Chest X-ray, PA view. Patient: 36 years old, sex M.
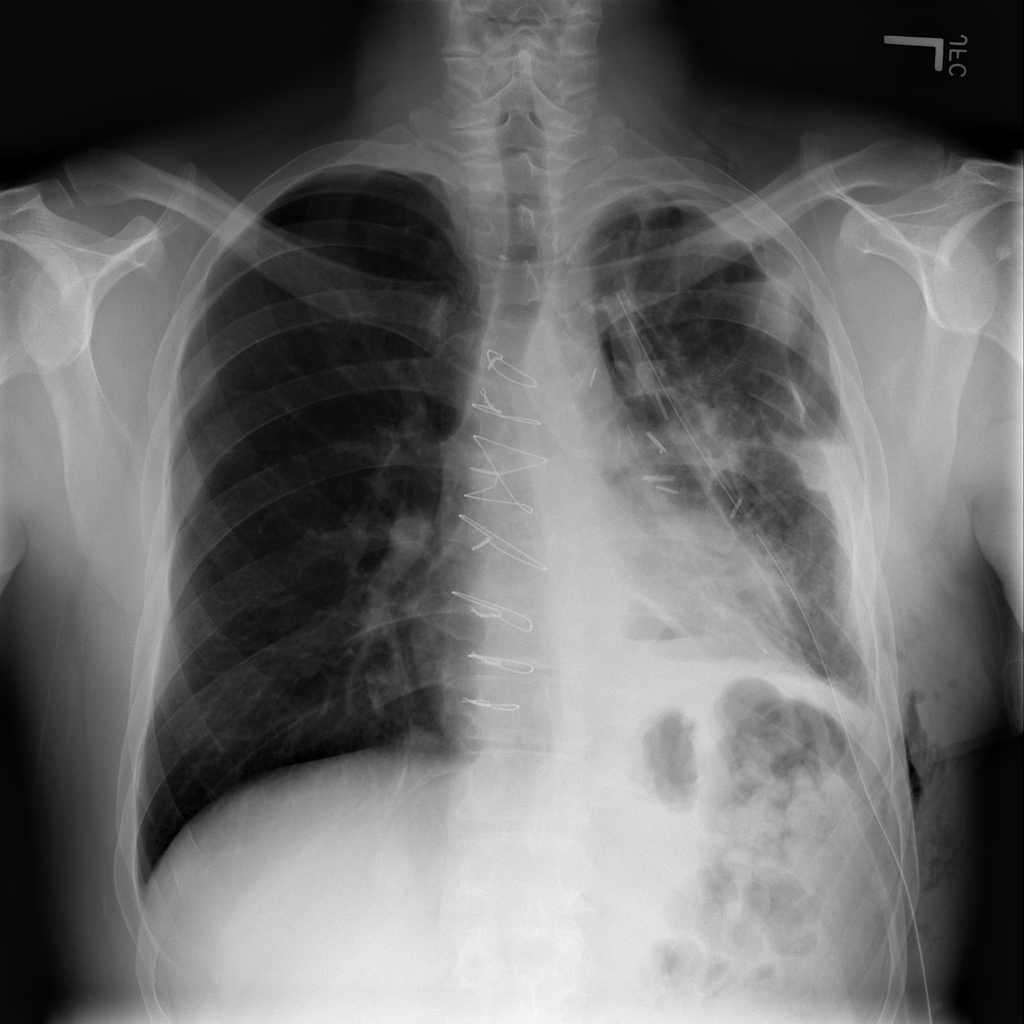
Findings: No Finding